Aerial crown-view tile of a tropical tree (Barro Colorado Island, Panama), acquired 20250512:
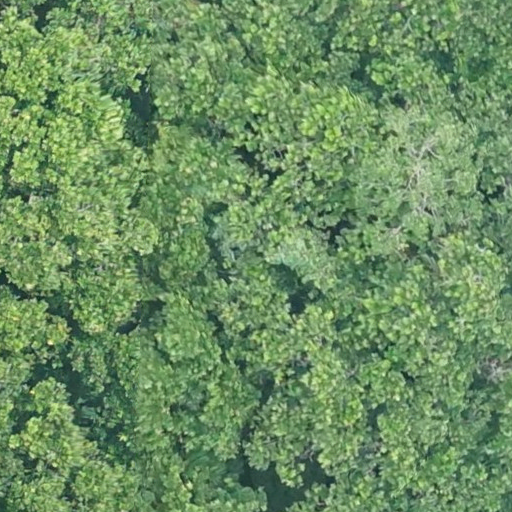
Species: Anacardium excelsum
GBIF accepted scientific name: Anacardium excelsum
Crown area: 1124.923 m²